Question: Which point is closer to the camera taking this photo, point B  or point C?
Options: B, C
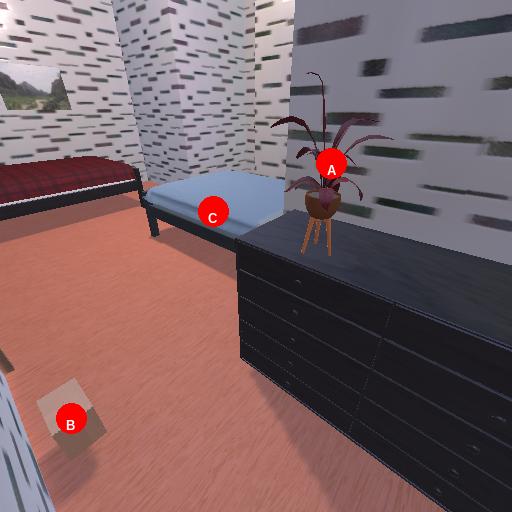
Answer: B